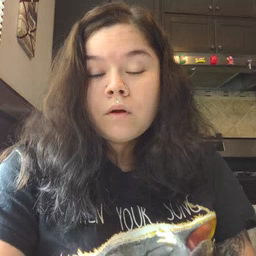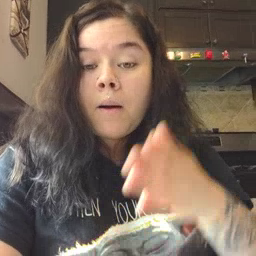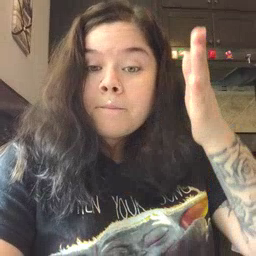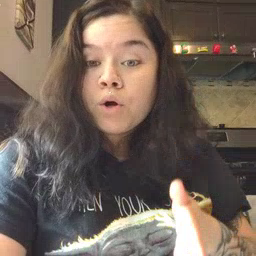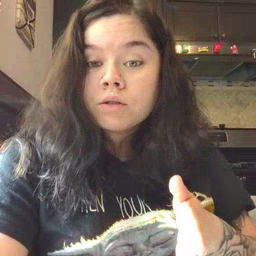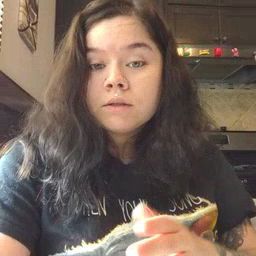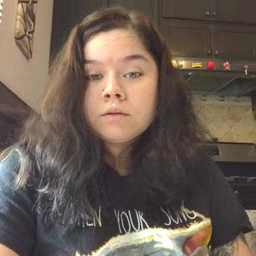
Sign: person